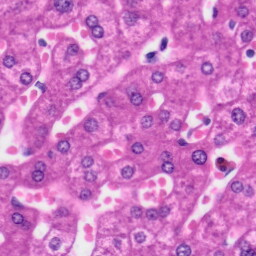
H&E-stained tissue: Liver